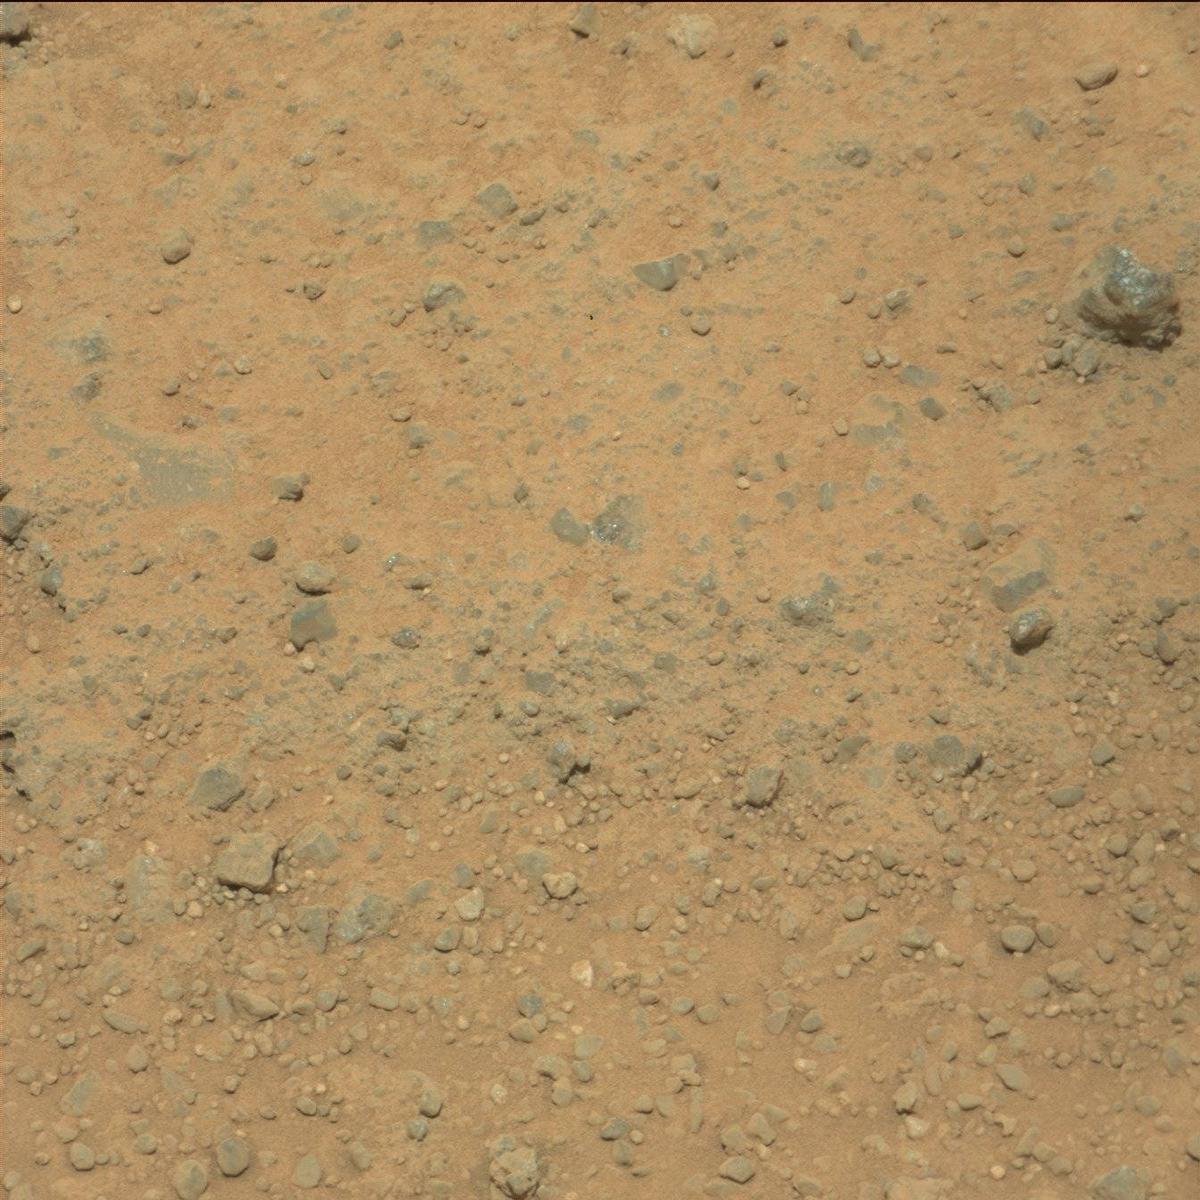
Terrain classes present: Bedrock, Rock, Sand / Soil